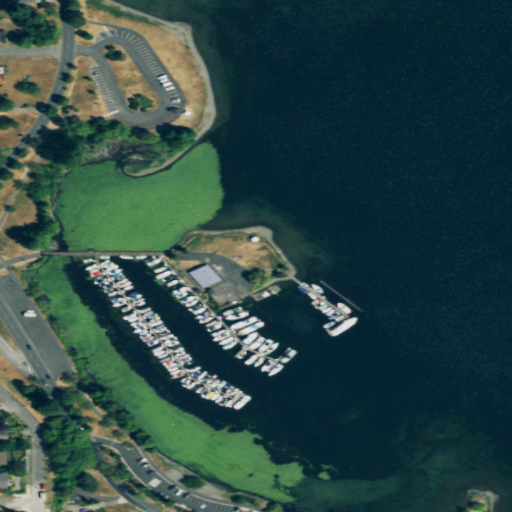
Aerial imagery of island in Washington named Ohlers Island containing open water, low intensity development, medium intensity development, high intensity development, herbaceous wetlands, grassland, and open development